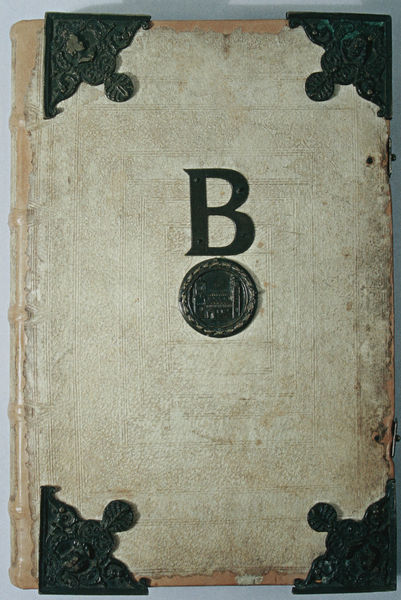
Titel: Bucheinband mit Bronzefassung
Künstler: Girolamo Cicogna
Standort: Trient
Institution: Diözesanmuseum
Schlagwörter: blau, weiß, gelb, grün, ocker, stadt, braun, bunt, grau, holz, rücken, schmuck, schwarz, gebäude, haus, beige, muster, ornament, alt, wand, bibel, leinen, bild, kirche, renaissance, kreis, rund, turm, ranken, relief, farbig, schrift, papier, ecke, vergilbt, linien, dekoration, dick, symmetrie, lesen, ornamente, verzierung, metall, bronze, nägel, striche, foto, fotografie, photographie, rechtecke, eisen, deckel, messing, buch, medaillon, rechteck, religion, linie, groß, signum, druck, titel, kupfer, seite, buchstabe, strich, initiale, literatur, stempel, kranz, buchdeckel, buchdruck, buchseite, buchumschlag, cover, einband, photo, umschlag, vorderseite, ecken, karton, pergament, kaputt, bucheinband, buchrücken, foliant, seiten, farbfoto, leder, mittelalter, gebunden, heilige, medaille, beschlag, siegel, verschluß, reproduktion, kanten, lettern, handschrift, beschläge, schliesse, wertvoll, schwarzgrün, sigel, elfenbein, prägung, münze, historisch, dreckig, photografie, fotgrafie, restaurierung, initial, palmette, papyrus, beschädigt, bege, schmutzig, versalie, weißlich, lexikon, montierung, schließen, codex, grünspan, textur, verblichen, eckbeschlag, eisenbeschläge, gutenberg, shrift, gebrauchsspuren, prden, tromp l'il, abgenutzt, geleimt, leimband, metallbeschläge, nch, prägungen, b, altes buch, sigille, read, b buch, verzierte ecken, lbuch, rollenstempel, supralibros, schweinsleder, streicheiseneinband, eckbeschläge, ornamtn